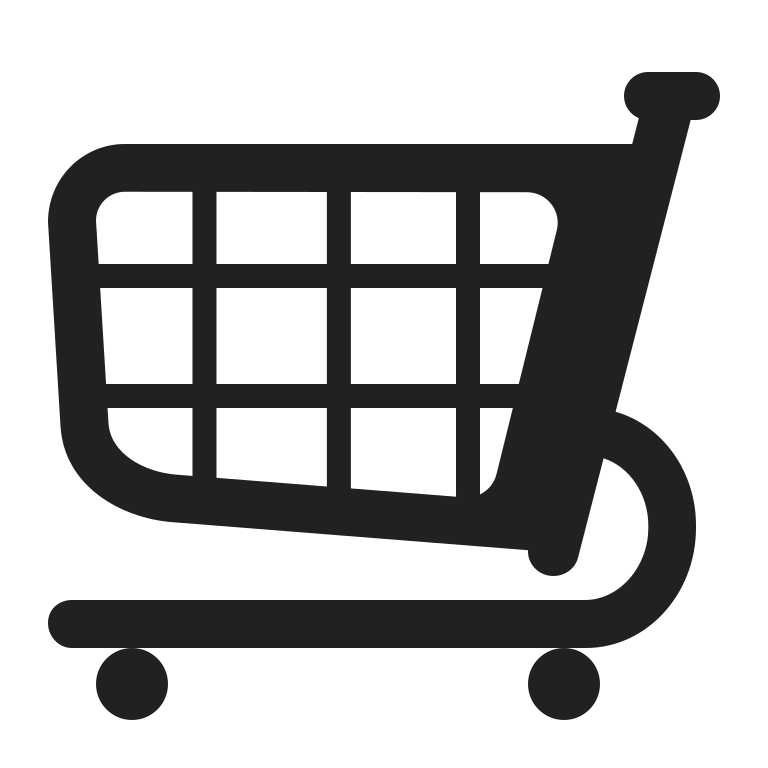
shopping cart high contrast